Question: I have groups of users and their associated words. This is how I have grouped them :
I have associated each word with a number and if the user does not have any of these words associated I give a value 0 :
google : 1
stackoverflow : 2
math : 3
programming : 4
noword : 0
To run a k-means algorithm I associate the words like so :
'''
username google stackoverflow math programming
user1 1 0 3 0
user2 1 2 0 4
user3 0 2 3 0
user4 1 1 0 4
'''
Is this a correct implementation of how to cluster each user and check how close they are to each other based on what words they have configured ?
I'm basing this implementation on : <URL>
In particular this section :

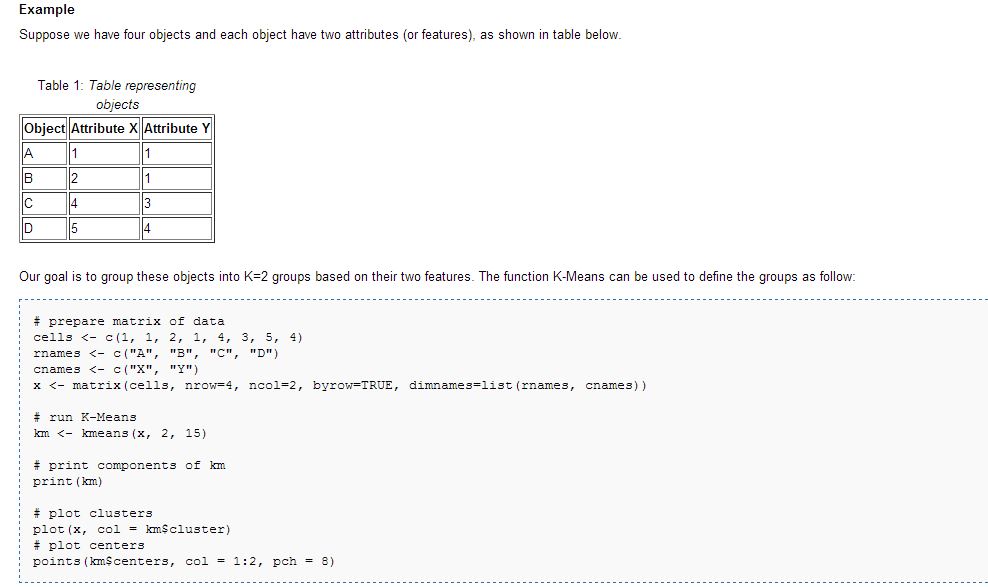
Answer: Notice that your data can be constructed as binary. For instance, user 1 either has an association with or does not (i.e., a binary value). Hence, you should munge your data to this format:
'''
username google stackoverflow math programming
user1 1 0 1 0
user2 1 1 0 1
user3 0 1 1 0
user4 1 1 0 1
'''
I would advise against K-means for your data because the concept of cluster centroids is problematic for binary data. For more details, see the first few paragraphs of <URL>.
However, you can still compute the similarity between any two users using an appropriate method, such as the <URL>.
Alternatively, you could use something like <URL>.